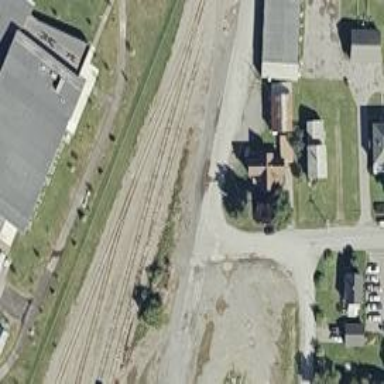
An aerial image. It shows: Railway siding with rails.